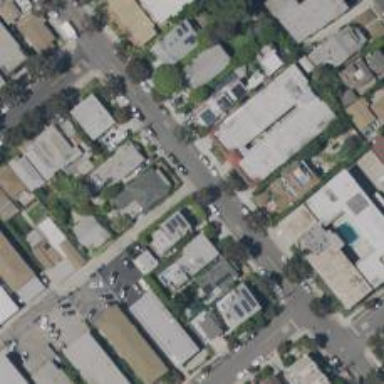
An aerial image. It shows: Residential alley serving as service road.